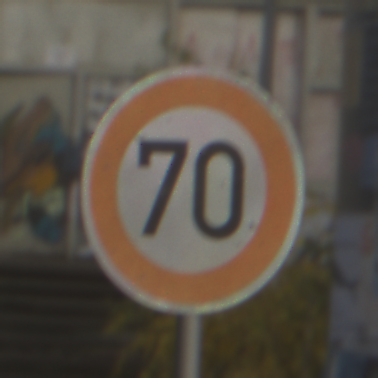
Verkehrszeichen: Geschwindigkeit70
Umgebung: Outdoor, Urban
Tageszeit: MorningAfternoon
Wetter: PartlyCloudy
Licht: Natural
Jahreszeit: NotSpecified
Kontrast: MediumContrast